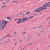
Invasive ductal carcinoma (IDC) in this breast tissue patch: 1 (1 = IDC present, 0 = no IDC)